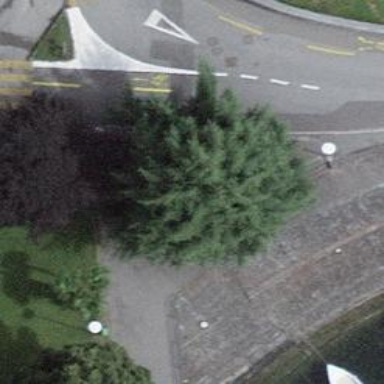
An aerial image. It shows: Urban tree with needle-leaved evergreen.